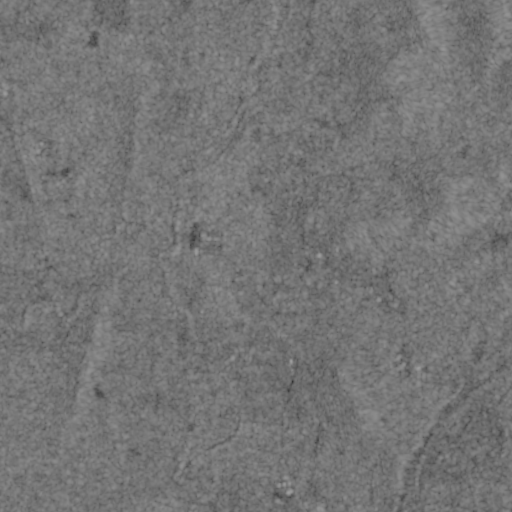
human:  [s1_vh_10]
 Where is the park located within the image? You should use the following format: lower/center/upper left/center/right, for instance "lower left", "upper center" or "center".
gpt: The park is located in the lower right of the image.
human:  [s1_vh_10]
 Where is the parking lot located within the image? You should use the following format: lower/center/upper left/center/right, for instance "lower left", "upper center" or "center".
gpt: The parking lot is located in the lower right of the image.
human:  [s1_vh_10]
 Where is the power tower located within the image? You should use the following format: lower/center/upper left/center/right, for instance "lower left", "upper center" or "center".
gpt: The power tower is located in the lower right of the image.
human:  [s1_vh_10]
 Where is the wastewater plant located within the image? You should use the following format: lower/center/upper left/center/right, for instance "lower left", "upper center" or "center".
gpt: The wastewater plant is located in the lower right of the image.
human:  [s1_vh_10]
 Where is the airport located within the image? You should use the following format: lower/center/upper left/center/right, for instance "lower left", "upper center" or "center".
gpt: There is no airport in the image.

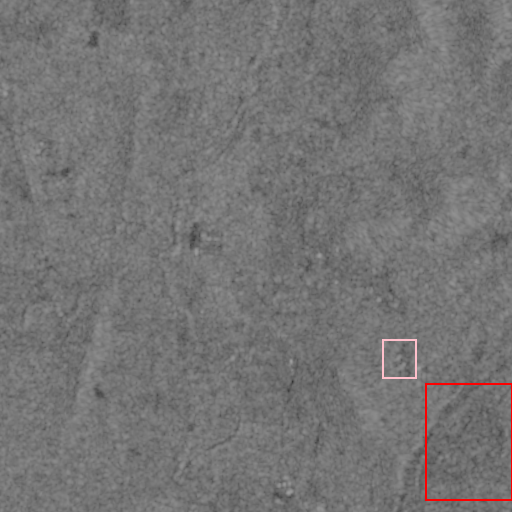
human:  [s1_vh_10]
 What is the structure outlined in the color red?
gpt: The structure outlined in red is a park.
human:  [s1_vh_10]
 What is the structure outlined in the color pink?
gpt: The structure outlined in pink is a wastewater plant.
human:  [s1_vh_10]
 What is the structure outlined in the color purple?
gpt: There is no purple outline.